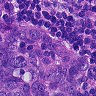
Metastatic tissue present: yes